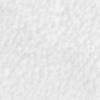
Label: no_change